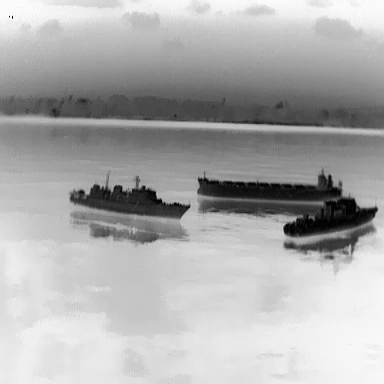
There are two warships in the infrared image.